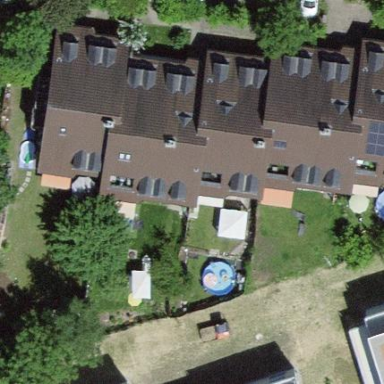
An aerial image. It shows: Terrace-style building with gabled roof.